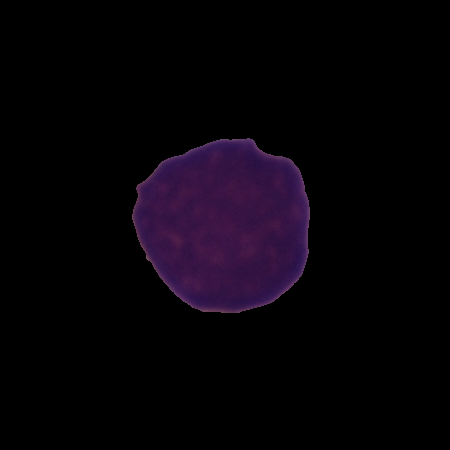
Label: cancer